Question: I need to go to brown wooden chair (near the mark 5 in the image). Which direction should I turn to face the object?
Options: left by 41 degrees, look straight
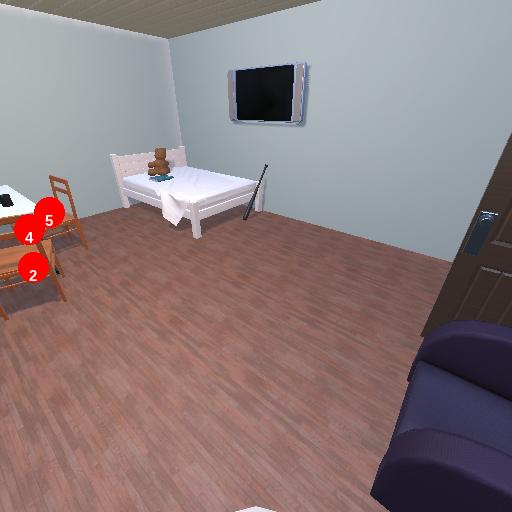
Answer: left by 41 degrees